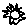
Label: sun